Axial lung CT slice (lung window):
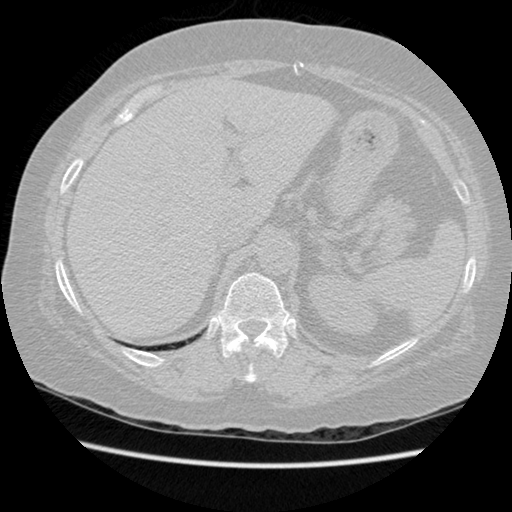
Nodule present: no